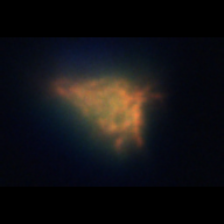
Taxon: Ciliates
Group: Other